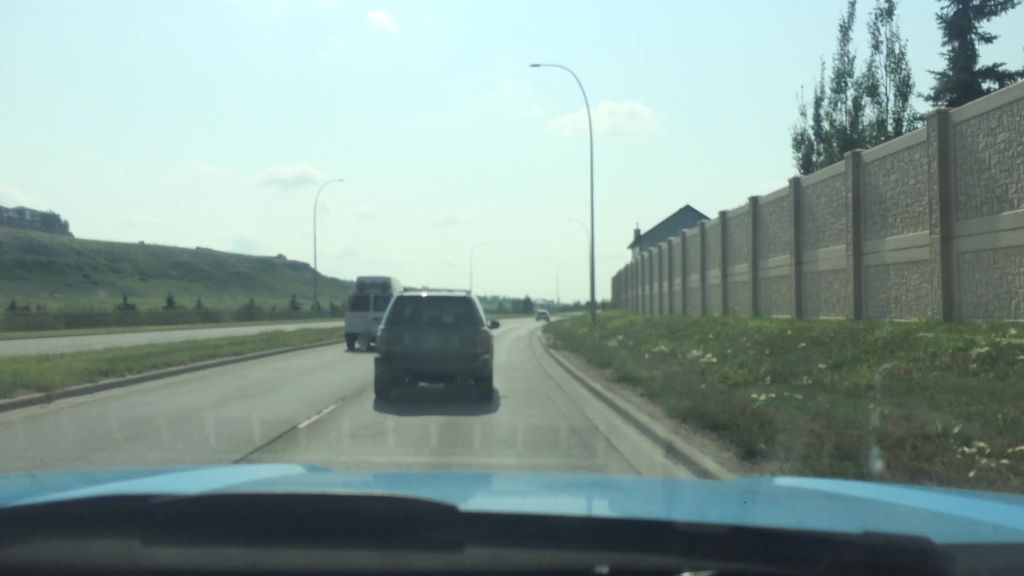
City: calgary